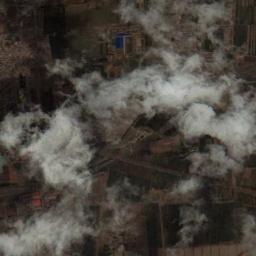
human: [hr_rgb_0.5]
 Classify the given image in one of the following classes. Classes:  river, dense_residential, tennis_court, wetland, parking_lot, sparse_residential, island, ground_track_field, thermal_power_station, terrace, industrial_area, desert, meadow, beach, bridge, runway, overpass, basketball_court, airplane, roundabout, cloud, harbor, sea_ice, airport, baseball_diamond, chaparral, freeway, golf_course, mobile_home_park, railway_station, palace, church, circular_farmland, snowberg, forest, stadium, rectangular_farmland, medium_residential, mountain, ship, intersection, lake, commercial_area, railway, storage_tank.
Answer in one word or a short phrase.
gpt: cloud